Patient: sex F, age 60
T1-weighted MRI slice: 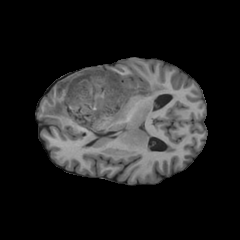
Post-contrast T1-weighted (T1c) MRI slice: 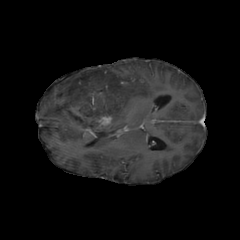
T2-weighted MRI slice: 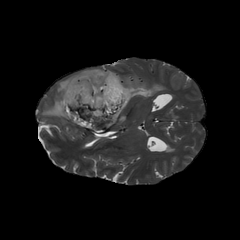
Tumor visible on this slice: yes
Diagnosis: Astrocytoma, IDH-mutant
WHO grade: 3